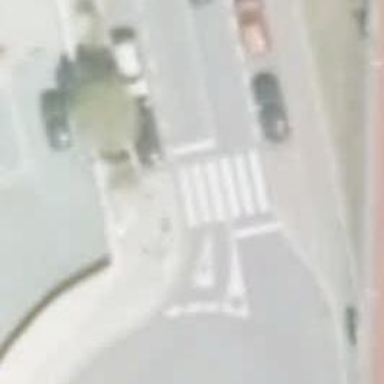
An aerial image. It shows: Marked road crossing.